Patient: sex M, age 77
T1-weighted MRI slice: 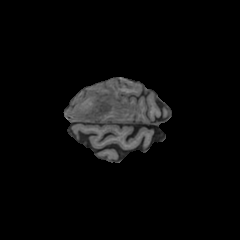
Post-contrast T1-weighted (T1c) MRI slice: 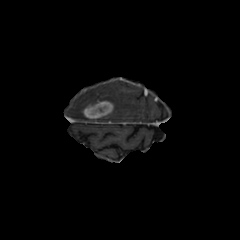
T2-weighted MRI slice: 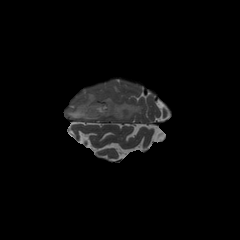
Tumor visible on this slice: yes
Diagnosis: Glioblastoma, IDH-wildtype
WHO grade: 4